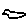
Label: bird